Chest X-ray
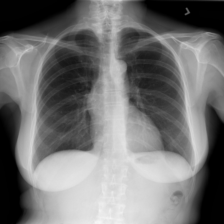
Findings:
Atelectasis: negative
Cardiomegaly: negative
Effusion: negative
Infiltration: negative
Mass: negative
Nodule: negative
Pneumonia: negative
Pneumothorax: negative
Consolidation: negative
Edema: negative
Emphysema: negative
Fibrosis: negative
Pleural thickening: negative
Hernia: negative